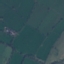
Land use / land cover class: Pasture